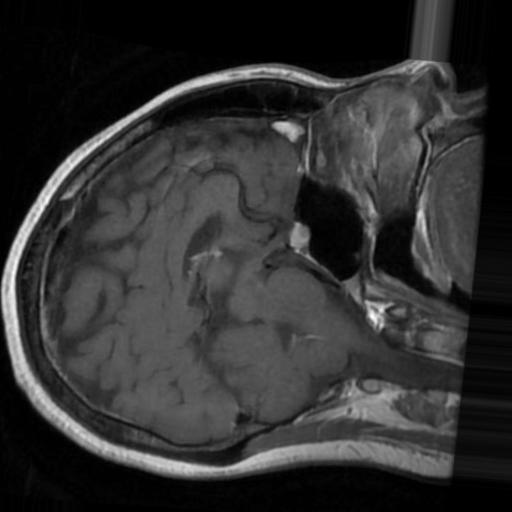
Label: brain_tumor